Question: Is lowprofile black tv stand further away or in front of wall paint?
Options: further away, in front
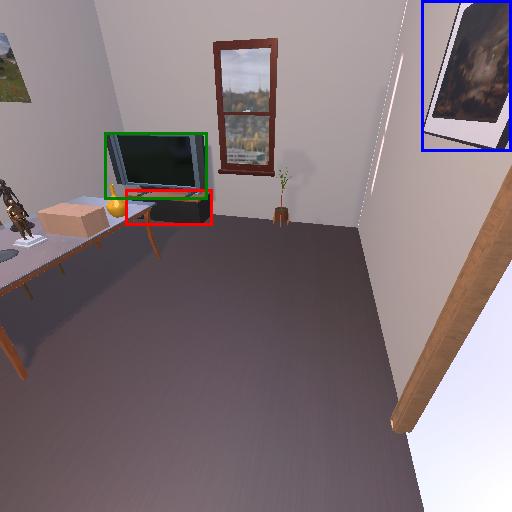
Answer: further away